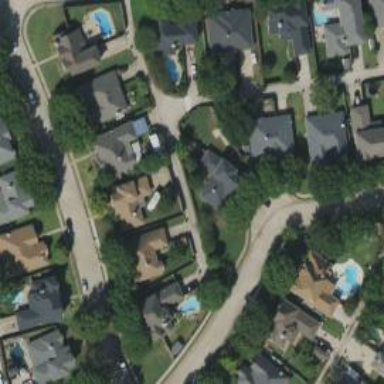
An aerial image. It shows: Alley classified as service road.